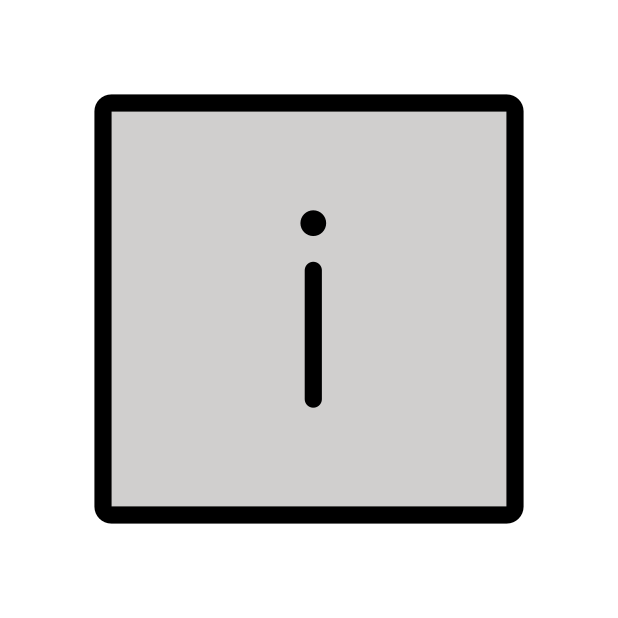
information